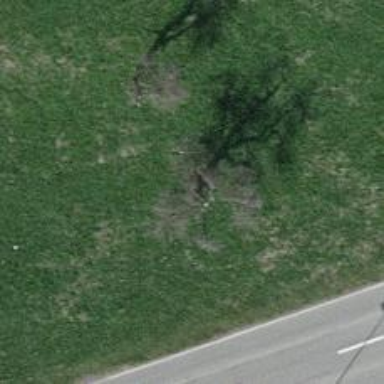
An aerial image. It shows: Single tag "natural: tree."